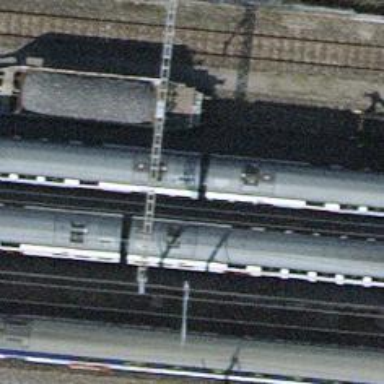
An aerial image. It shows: Railway switch.